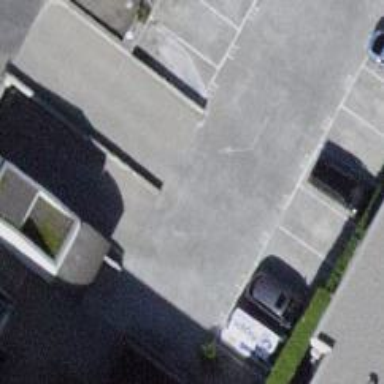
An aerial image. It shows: Road serving as parking aisle.